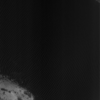
Label: not_dusty